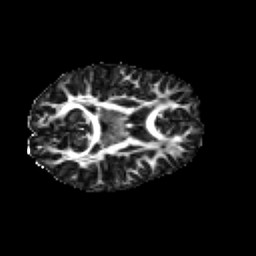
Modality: FA
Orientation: axial
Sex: female
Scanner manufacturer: siemens
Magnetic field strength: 3 T
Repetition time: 5 s
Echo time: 0.071 s